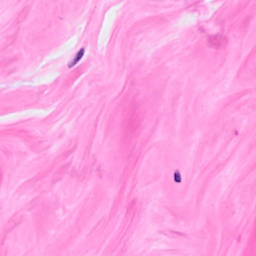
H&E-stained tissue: Breast